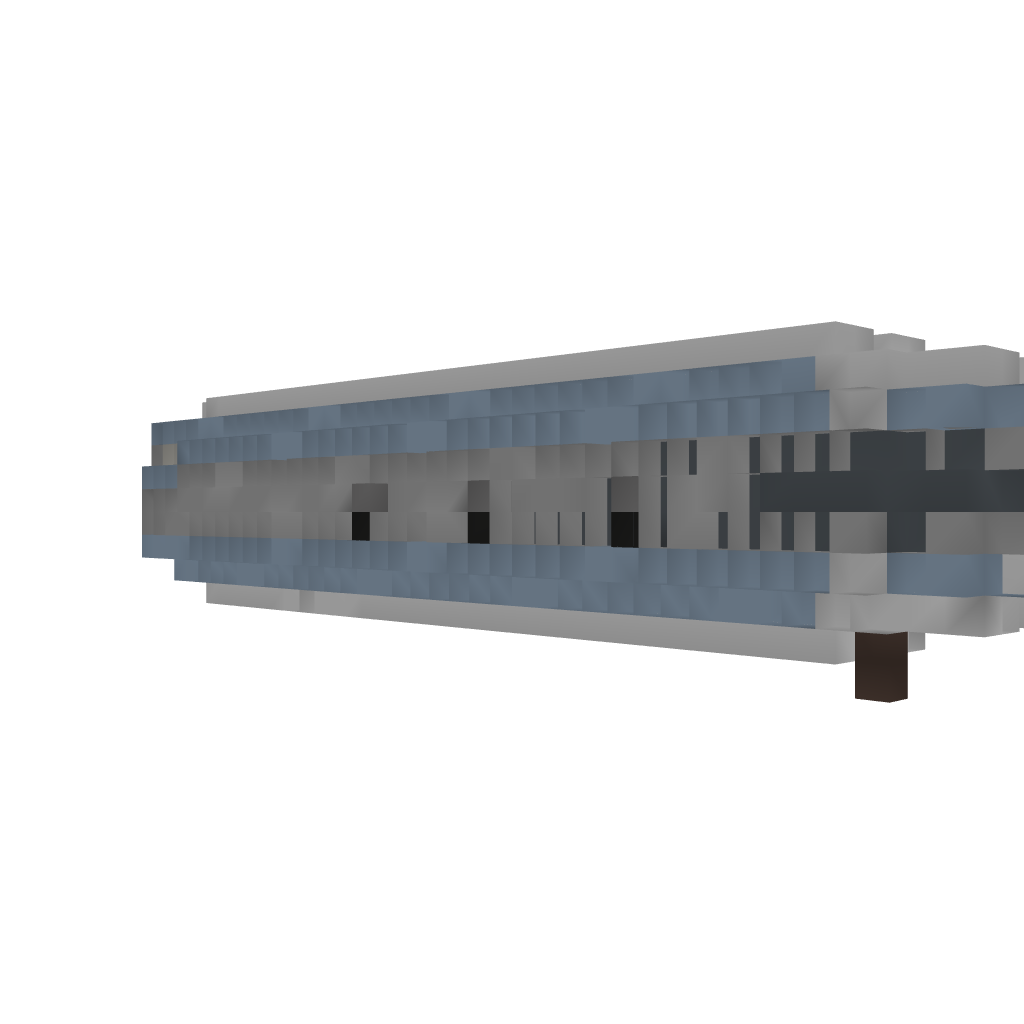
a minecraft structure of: Royal Navy Torpedo Corvette